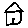
Label: house